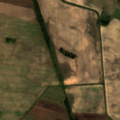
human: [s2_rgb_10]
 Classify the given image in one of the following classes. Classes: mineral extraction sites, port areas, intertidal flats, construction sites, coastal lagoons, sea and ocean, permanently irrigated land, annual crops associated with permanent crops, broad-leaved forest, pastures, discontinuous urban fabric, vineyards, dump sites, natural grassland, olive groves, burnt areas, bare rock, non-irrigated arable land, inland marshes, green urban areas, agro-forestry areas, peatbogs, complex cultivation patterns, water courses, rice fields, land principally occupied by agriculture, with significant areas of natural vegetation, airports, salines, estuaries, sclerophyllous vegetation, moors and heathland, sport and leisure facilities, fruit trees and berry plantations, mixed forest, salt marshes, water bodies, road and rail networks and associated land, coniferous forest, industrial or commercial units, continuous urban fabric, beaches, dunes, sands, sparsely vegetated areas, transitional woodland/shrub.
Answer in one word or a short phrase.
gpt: non-irrigated arable land